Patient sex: M
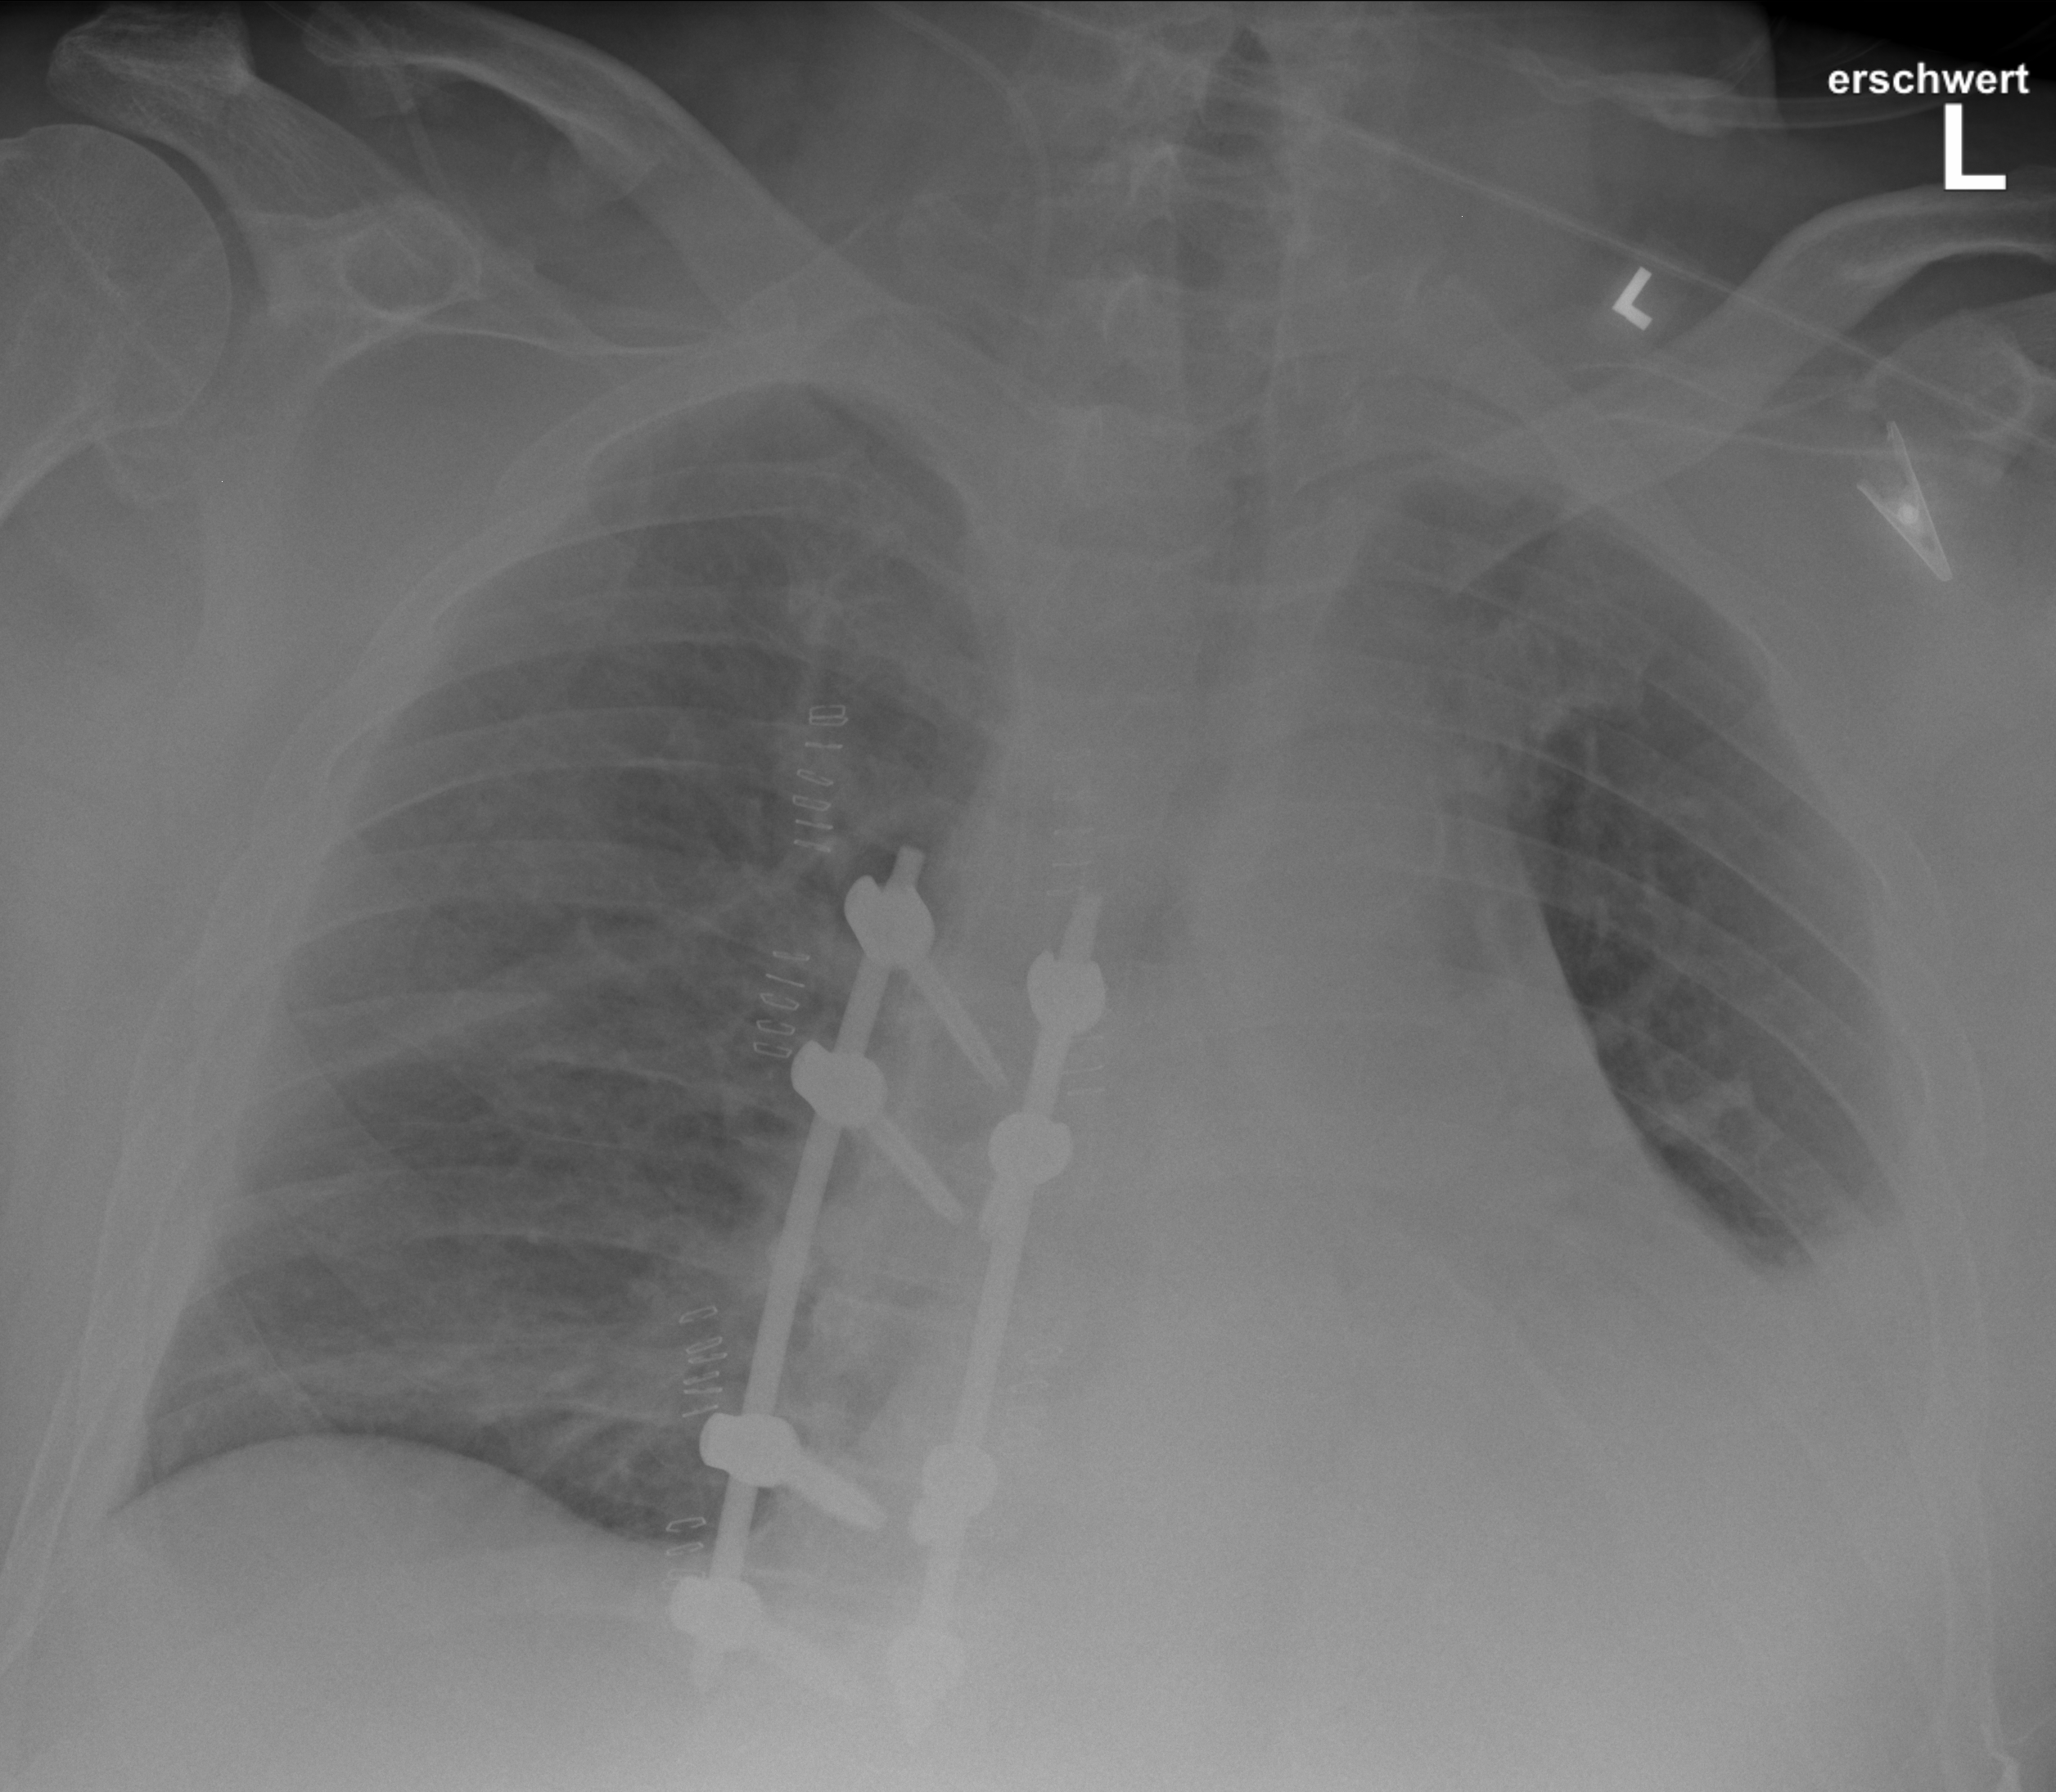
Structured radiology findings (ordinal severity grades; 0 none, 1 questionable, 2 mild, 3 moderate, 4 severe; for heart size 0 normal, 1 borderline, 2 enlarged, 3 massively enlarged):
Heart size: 0
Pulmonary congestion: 0
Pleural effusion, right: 0
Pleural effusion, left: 3
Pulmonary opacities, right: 0
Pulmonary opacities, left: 0
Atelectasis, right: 0
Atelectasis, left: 3